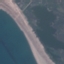
Label: River